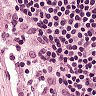
Metastatic tissue present: no